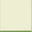
Piece: xx